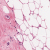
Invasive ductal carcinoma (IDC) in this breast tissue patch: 1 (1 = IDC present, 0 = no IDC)